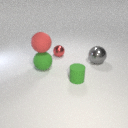
small red metal sphere to the left of large gray metal sphere